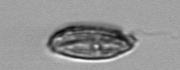
Label: Katodinium_or_Torodinium